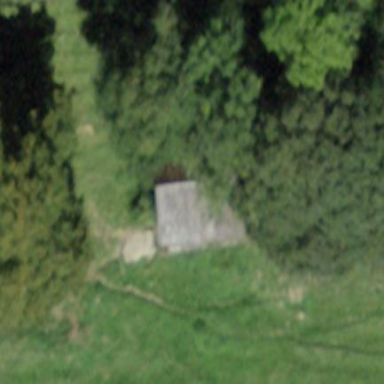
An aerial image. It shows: Barn.